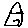
Label: house